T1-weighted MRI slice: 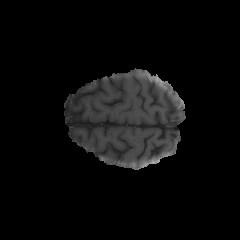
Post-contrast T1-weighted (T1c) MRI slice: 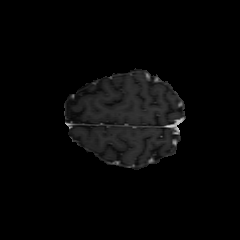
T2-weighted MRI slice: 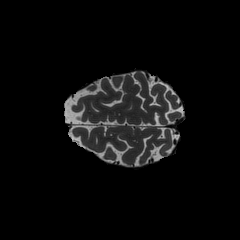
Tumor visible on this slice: no